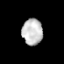
Tissue: prostate
Cell type: T cells
Senescence score: 0.3519
Nuclear area (px): 526
Mean DAPI intensity: 193.692